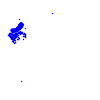
Particle: electron